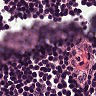
Metastatic tissue present: no